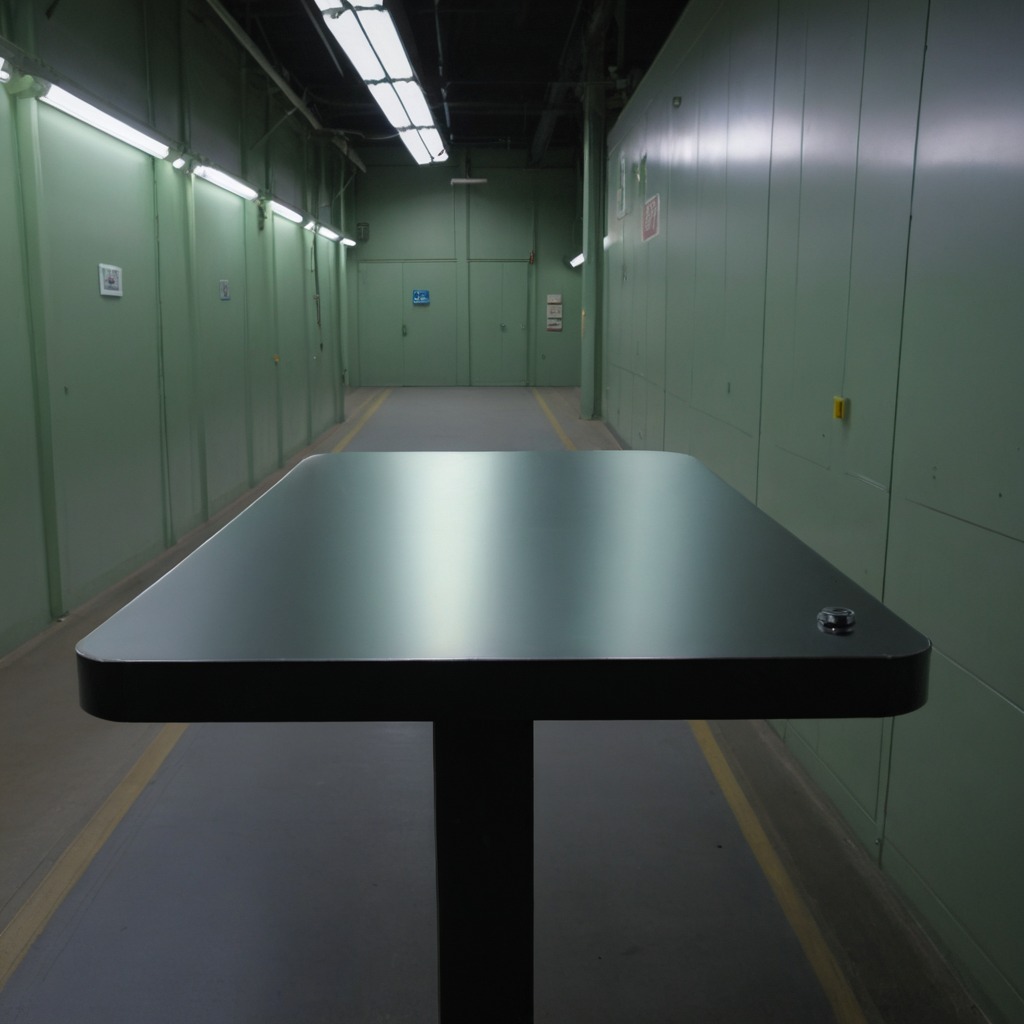
A flat metal washer is lying on a clean empty table in a railway signal maintenance room lit by harsh overhead fluorescents.